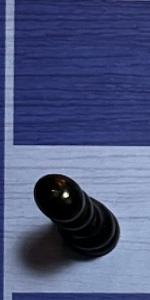
Label: Pawn_Black